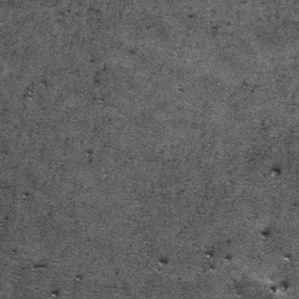
Label: frost